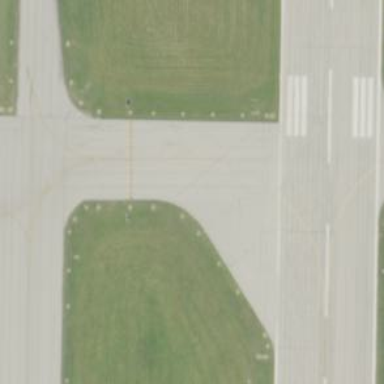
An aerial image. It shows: Image of taxiway at airport.